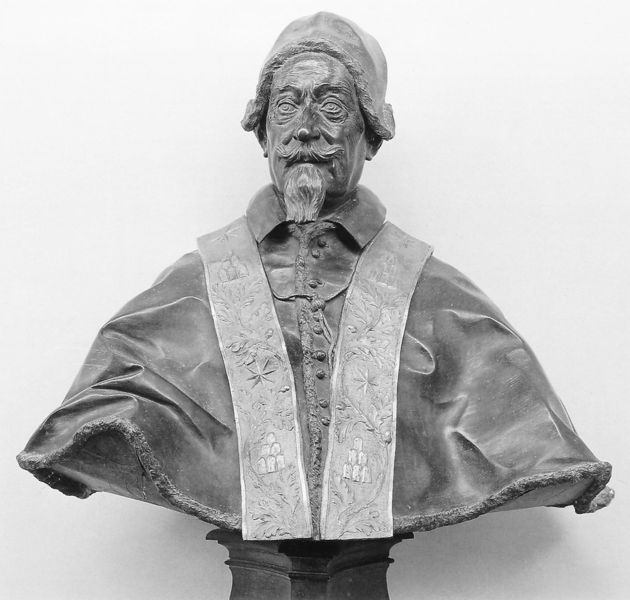
Titel: Büste des Alexander VII.
Künstler: Melchiorre Cafà
Standort: Siena, Dom (EU - I - Toskana)
Schlagwörter: kopf, mann, umhang, weiß, grau, hell, hut, nase, ohr, blick, haube, alt, bart, kappe, mütze, augen, falten, kragen, sockel, porträt, gewand, gold, stoff, knopf, schärpe, bischof, büste, knöpfe, stola, foto, bärtiger mann, pallium, gläubiger, mantille, fellbesatz, mozzetta, dsghhj